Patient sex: F
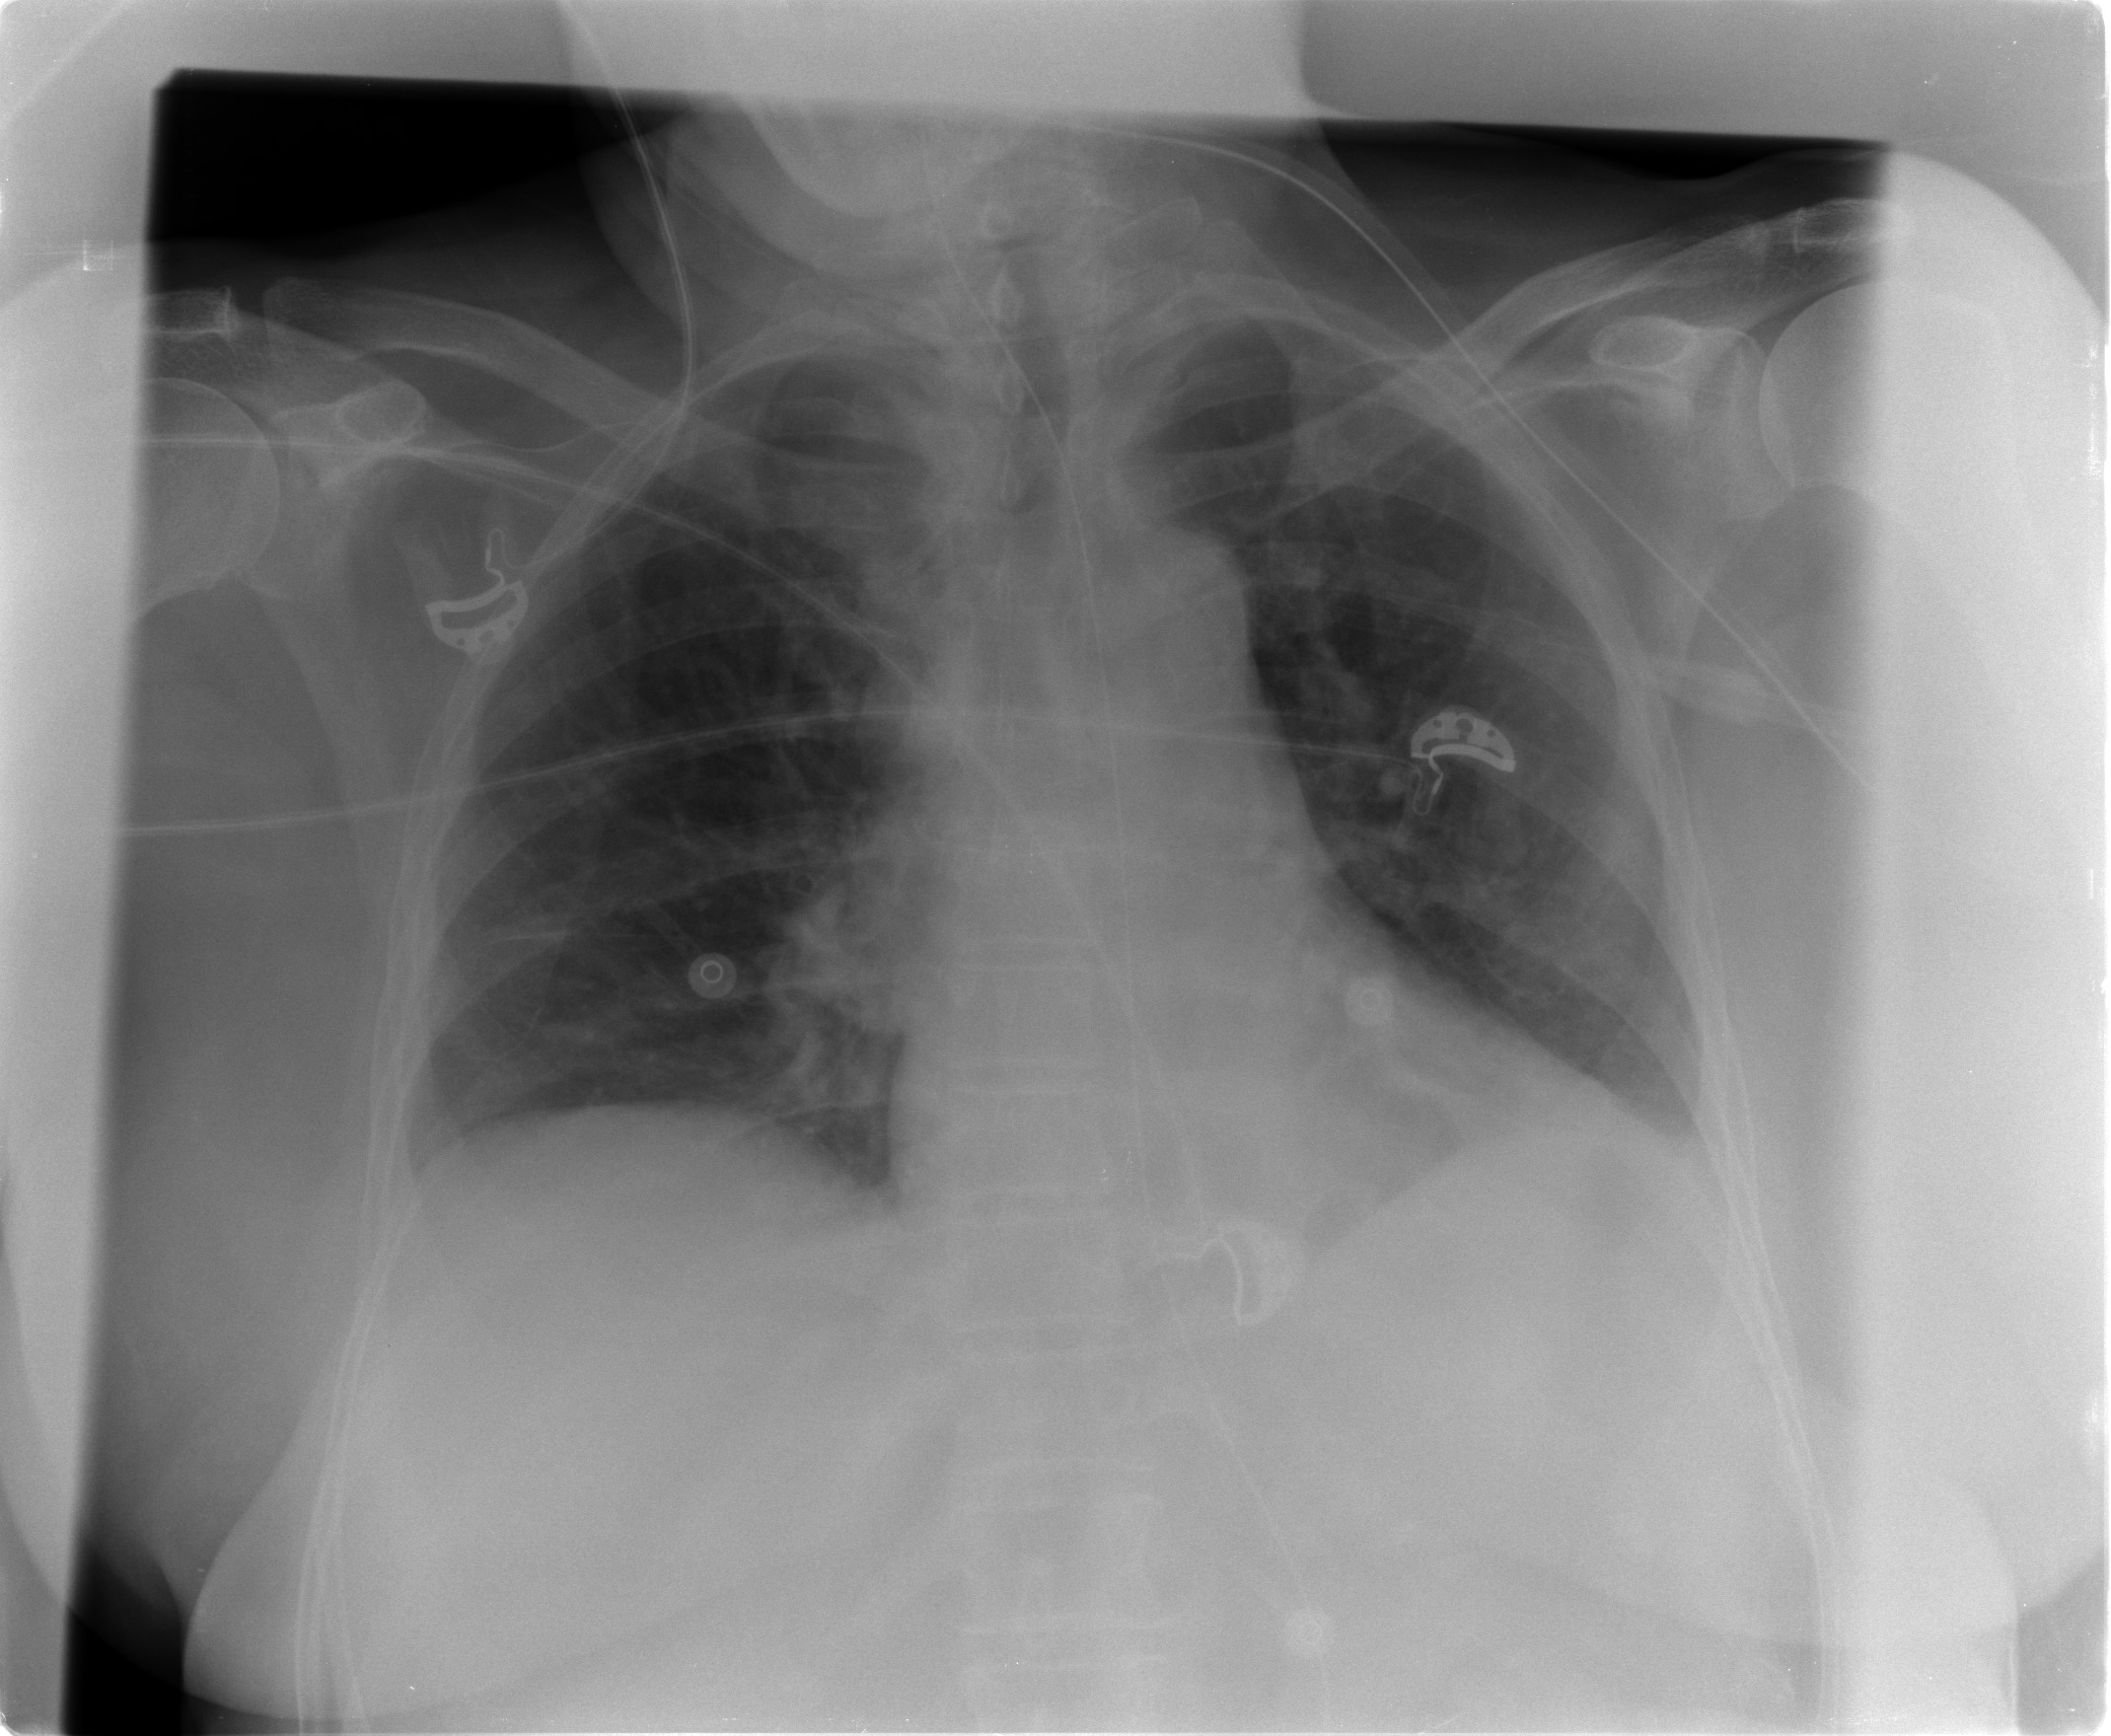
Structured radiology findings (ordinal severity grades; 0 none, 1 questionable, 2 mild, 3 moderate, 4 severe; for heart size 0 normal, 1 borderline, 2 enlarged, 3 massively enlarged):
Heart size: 0
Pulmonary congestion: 0
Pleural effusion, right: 0
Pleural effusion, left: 0
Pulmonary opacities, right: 0
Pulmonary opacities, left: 2
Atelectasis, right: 0
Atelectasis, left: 2